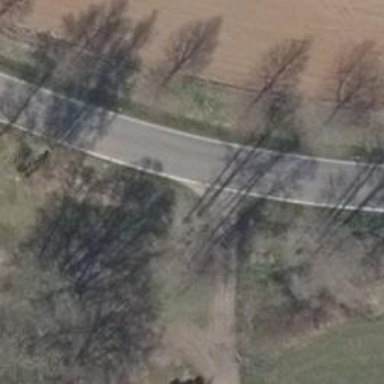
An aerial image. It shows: Driveway with ground surface.